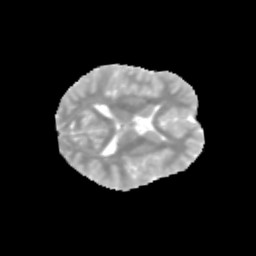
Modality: MD
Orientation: axial
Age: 12
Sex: male
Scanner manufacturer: siemens
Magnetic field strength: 3 T
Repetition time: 3.8 s
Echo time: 0.07 s